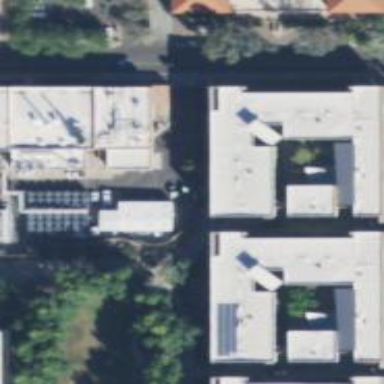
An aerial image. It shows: University building.